Question: I have a query which should create three running total fields, based on the TimesheetEntryID foreign key.
I would like to create a temporary table with a running total for every value of TimesheetEntryID. However when I run my query, Access asks for a specific value for [Hours Accumulation Temporary].TimesheetEntryID. I would like instead Access to do the query for EVERY TimesheetEntryID. Such that for every TimesheetEntryID, three running total fields are generated.
I don't understand why my query makes Access want a singular value for [Hours Accumulation Temporary].TimesheetEntryID

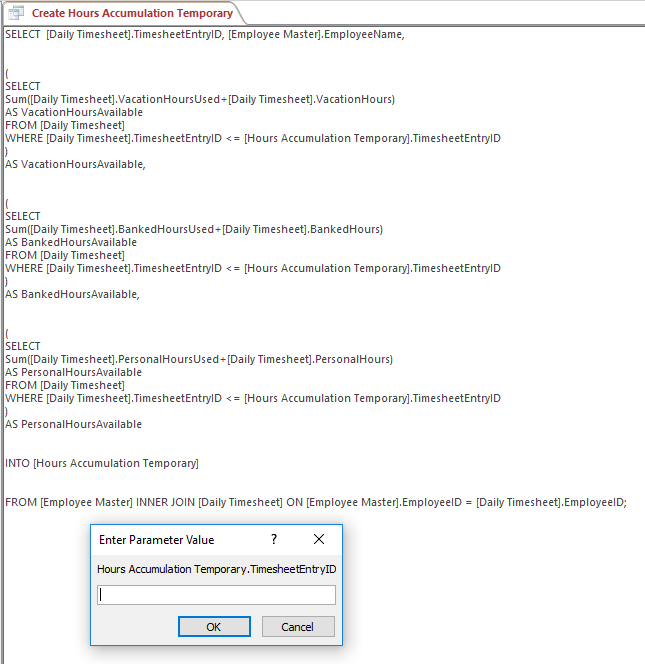
Answer: When running correlated subqueries, use aliases to differentiate the same named sources between outer query and subquery. Currently you are attempting to use the table you intend to create inside your query when actually you want to point to the outer query field: '[Daily Timesheet].TimesheetEntryID'.
Consequently, simply adjust query with appropriate aliases. Below shows all subqueries are referenced with joined to corresponding letter in outer query. Additionally, an added condition is included to match on same :
'''
SELECT e.EmployeeName, d.TimesheetEntryID,
(SELECT SUM(sub_d.VacationHoursUsed - sub_d.VacationHours)
FROM [Daily Timesheet] sub_d
WHERE sub_d.TimesheetEntryID <= d.TimesheetEntryID
AND sub_d.EmployeeID = d.EmployeeID) AS VacationHoursAvailable,
(SELECT SUM(sub_d.BankedHoursUsed - sub_d.BankedHours)
FROM [Daily Timesheet] sub_d
WHERE sub_d.TimesheetEntryID <= d.TimesheetEntryID
AND sub_d.EmployeeID = d.EmployeeID) AS BankedHoursAvailable,
(SELECT SUM(sub_d.PersonalHoursUsed - sub_d.PersonalHours)
FROM [Daily Timesheet] sub_d
WHERE sub_d.TimesheetEntryID <= d.TimesheetEntryID
AND sub_d.EmployeeID = d.EmployeeID) AS PersonalHoursAvailable
INTO [Hours Accumulation Temporary]
FROM [Employee Master] e
INNER JOIN [Daily Timesheet] d ON e.EmployeeID = d.EmployeeID
ORDER BY e.EmployeeID, d.TimesheetEntryID
'''